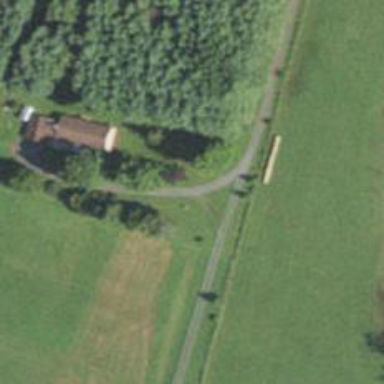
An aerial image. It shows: Driveway.